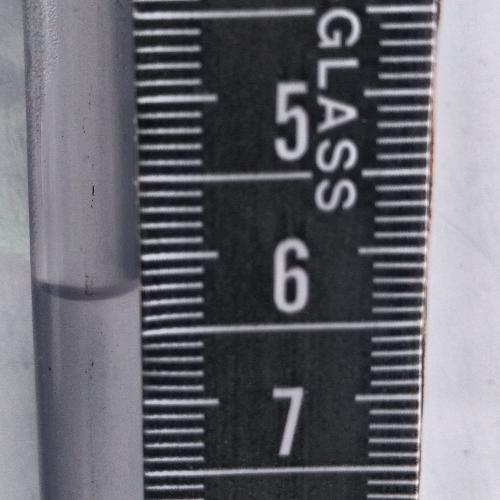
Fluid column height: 6.2 cm